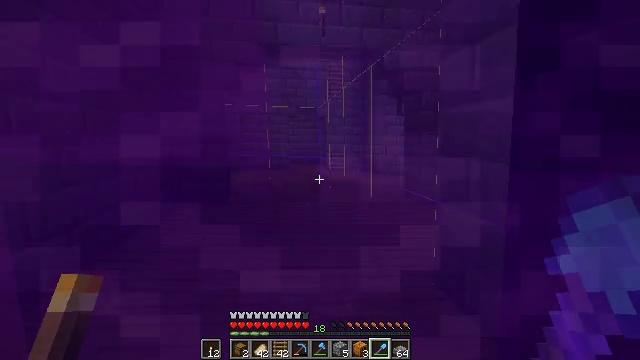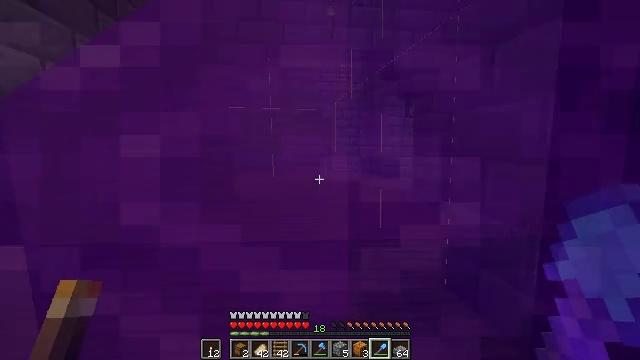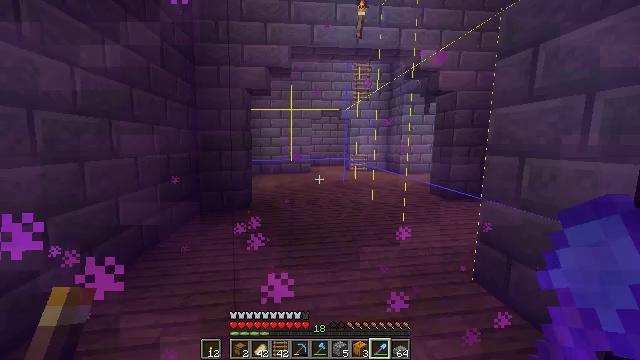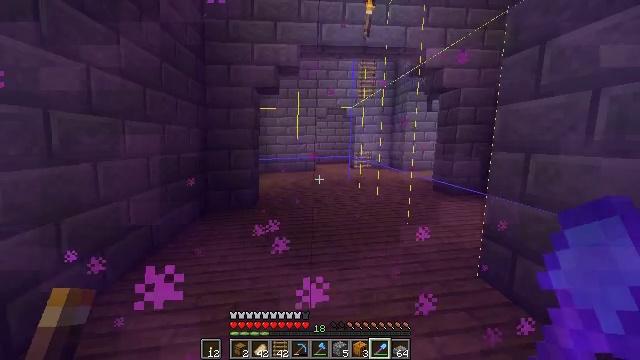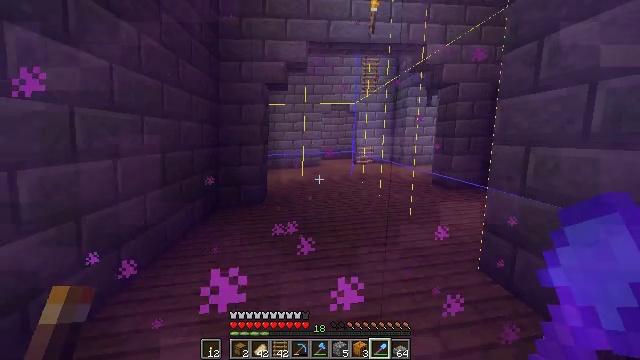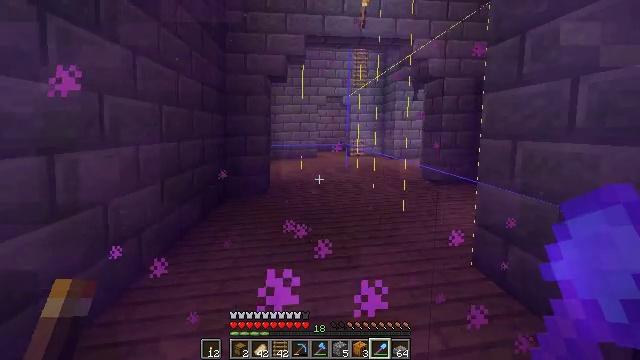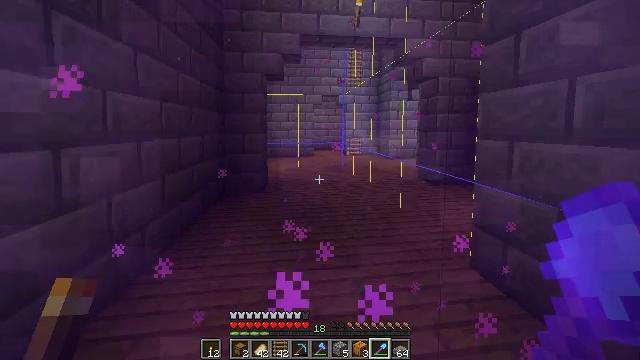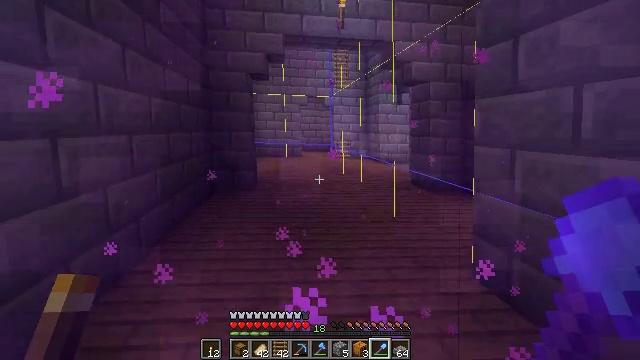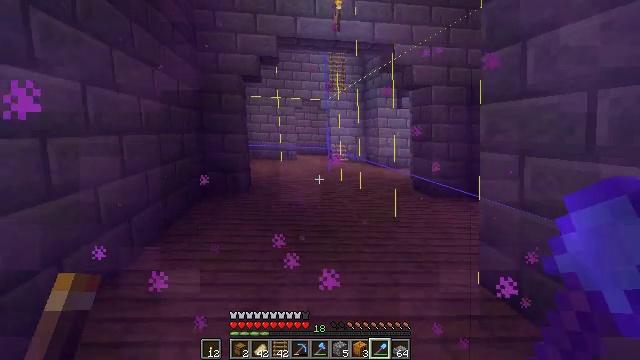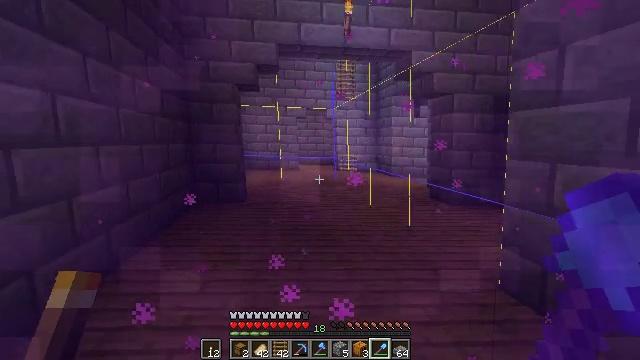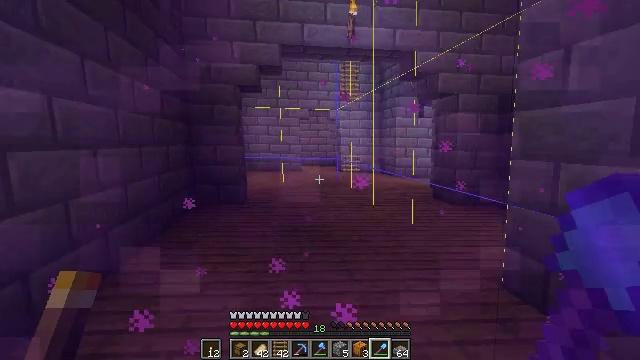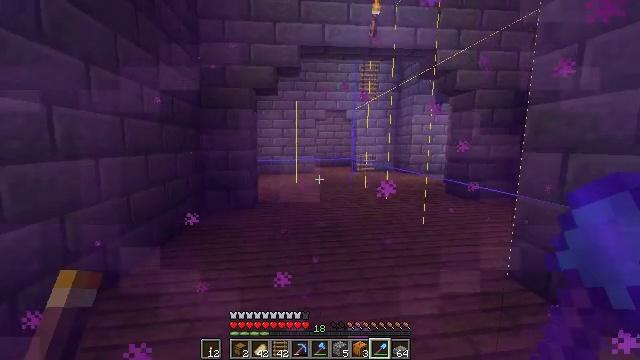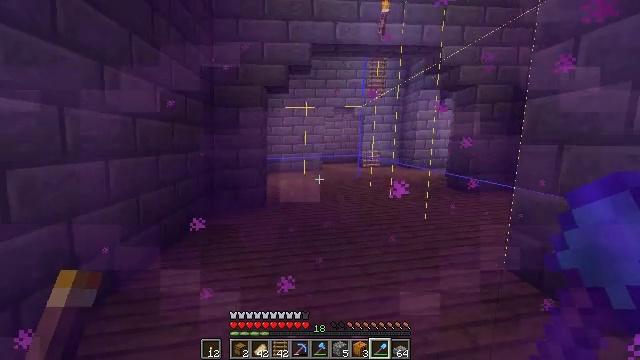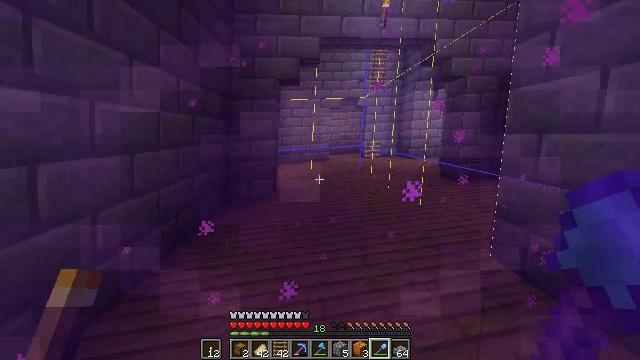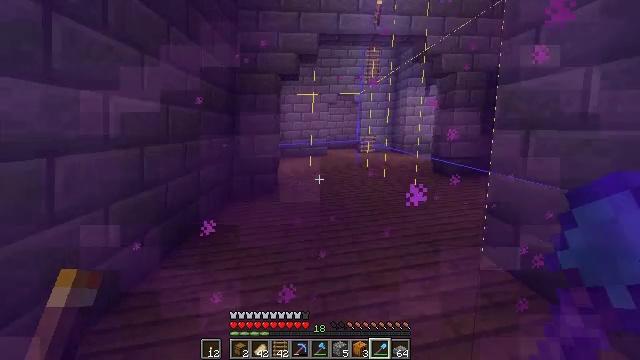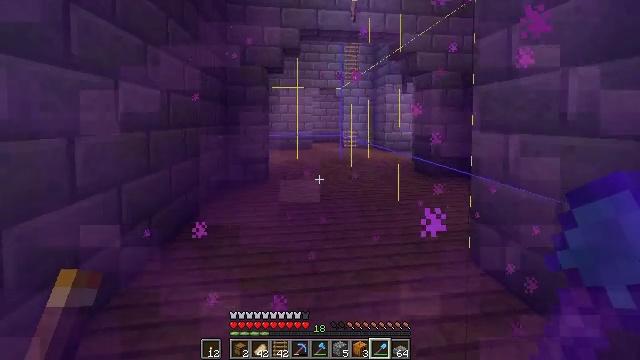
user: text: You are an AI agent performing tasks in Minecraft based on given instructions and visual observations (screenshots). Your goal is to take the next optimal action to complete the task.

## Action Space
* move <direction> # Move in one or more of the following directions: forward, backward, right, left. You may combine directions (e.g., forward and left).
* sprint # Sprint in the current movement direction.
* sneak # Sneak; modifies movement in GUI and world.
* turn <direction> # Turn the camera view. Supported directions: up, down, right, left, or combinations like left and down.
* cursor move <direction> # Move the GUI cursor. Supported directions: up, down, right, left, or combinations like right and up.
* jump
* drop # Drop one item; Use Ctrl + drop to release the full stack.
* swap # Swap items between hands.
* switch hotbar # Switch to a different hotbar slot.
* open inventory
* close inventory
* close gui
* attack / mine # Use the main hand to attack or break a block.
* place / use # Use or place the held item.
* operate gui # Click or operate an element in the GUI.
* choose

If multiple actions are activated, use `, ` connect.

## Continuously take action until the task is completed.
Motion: motion action
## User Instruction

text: Dig soul sand to use for potions.
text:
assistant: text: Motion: move left
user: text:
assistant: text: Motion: move left
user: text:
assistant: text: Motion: no_op
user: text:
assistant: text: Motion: no_op
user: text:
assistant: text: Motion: no_op
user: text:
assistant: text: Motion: no_op
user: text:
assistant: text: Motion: no_op
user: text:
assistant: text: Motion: no_op
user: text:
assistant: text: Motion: no_op
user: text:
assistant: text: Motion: no_op
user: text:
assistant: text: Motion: no_op
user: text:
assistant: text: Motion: no_op
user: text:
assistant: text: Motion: no_op
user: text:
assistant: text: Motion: no_op
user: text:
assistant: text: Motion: no_op
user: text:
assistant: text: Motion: no_op
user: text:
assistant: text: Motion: no_op
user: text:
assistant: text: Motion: no_op
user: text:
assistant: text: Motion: no_op
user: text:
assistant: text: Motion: no_op
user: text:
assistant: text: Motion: no_op
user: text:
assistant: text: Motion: no_op
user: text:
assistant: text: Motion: no_op
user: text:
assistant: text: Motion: no_op
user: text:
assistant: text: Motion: no_op
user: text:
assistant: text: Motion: no_op
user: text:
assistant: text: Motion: no_op
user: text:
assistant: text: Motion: no_op
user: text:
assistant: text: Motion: no_op
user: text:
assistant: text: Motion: no_op